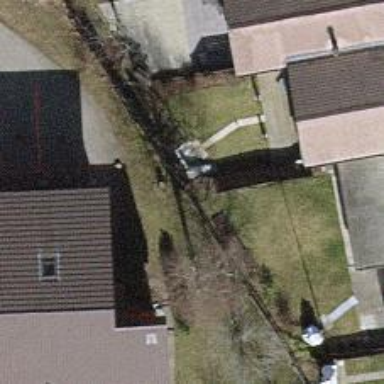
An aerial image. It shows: Fence.